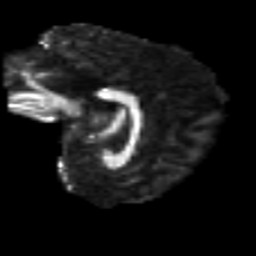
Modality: FA
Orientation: sagittal
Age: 36
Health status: ill
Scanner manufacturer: philips
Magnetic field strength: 3 T
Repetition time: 9 s
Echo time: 0.127 s